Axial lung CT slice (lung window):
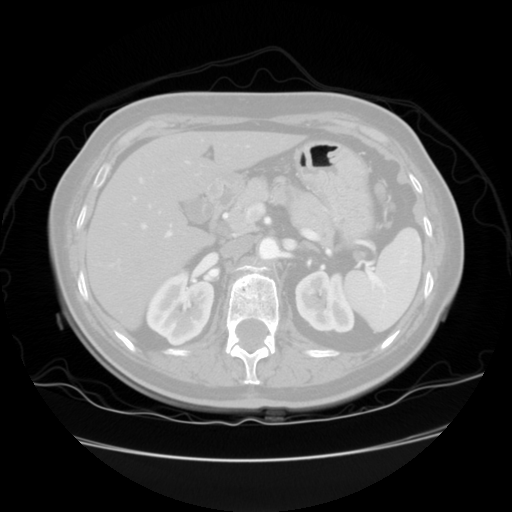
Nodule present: no